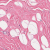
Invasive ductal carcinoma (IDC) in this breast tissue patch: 0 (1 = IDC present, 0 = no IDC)